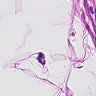
Metastatic tissue present: no